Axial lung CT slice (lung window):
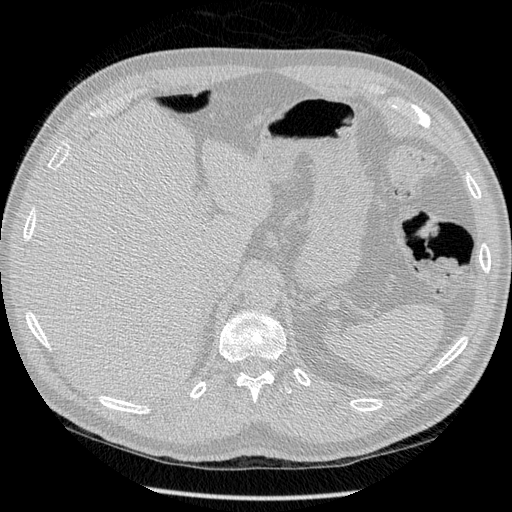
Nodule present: no